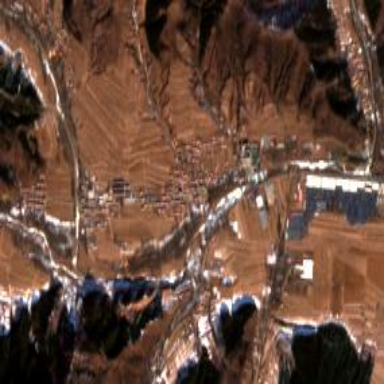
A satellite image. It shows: Ethnic township within town.